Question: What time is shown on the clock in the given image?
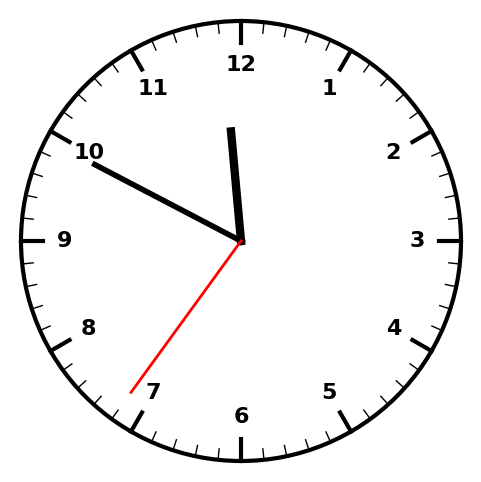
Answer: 11:49:36